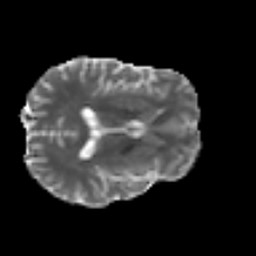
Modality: MD
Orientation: axial
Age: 33
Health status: ill
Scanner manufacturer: philips
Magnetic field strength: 3 T
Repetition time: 9 s
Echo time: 0.127 s